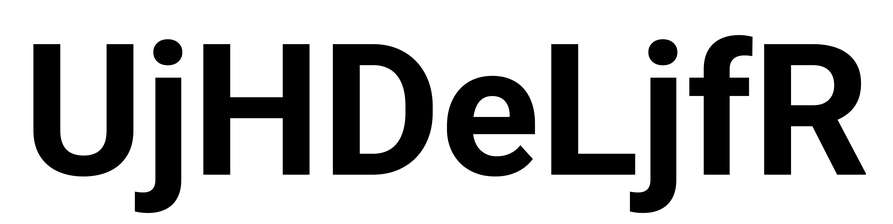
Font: Roboto_Bold